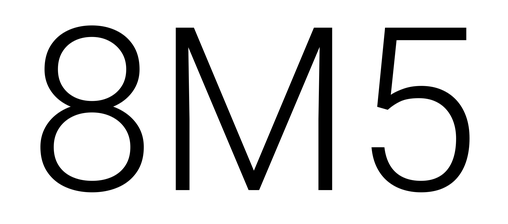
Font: Roboto_Light